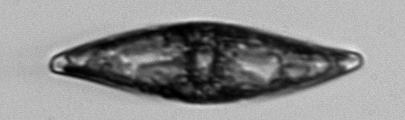
Label: Pleurosigma